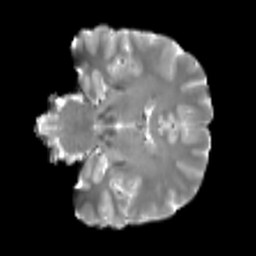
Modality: T2w
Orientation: coronal
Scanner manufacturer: siemens
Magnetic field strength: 3 T
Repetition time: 4 s
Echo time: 0.0594 s